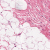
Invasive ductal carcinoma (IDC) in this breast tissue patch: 0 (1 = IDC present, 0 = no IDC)